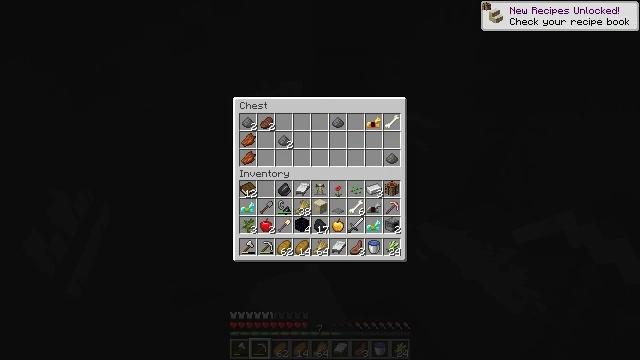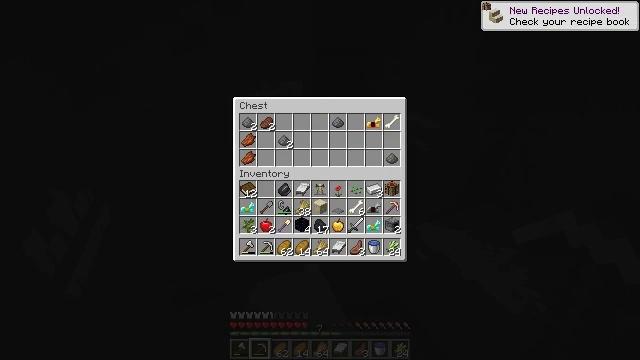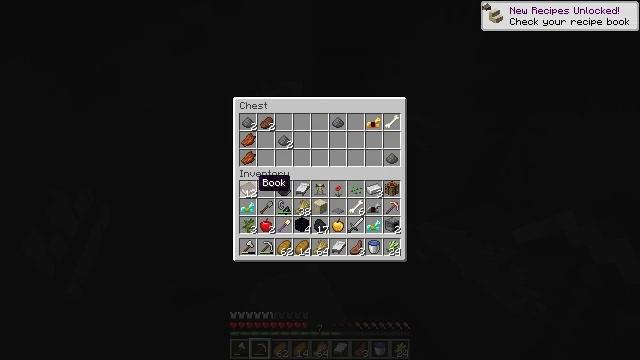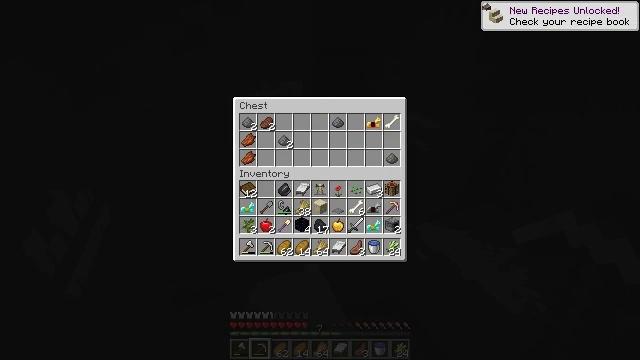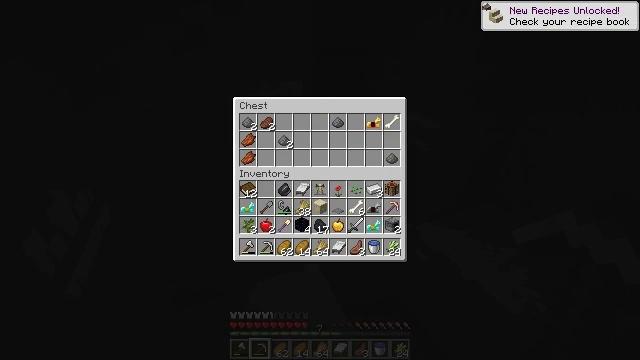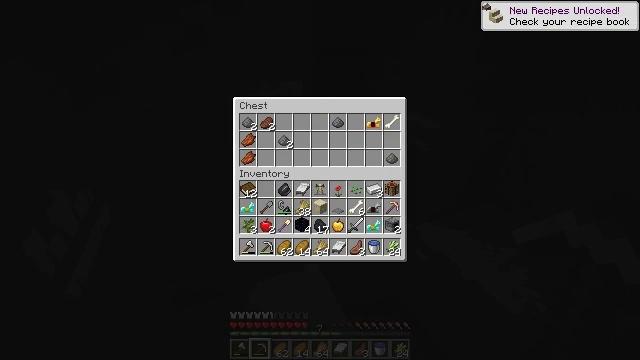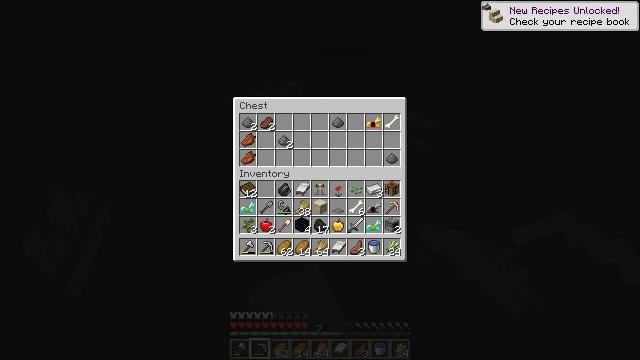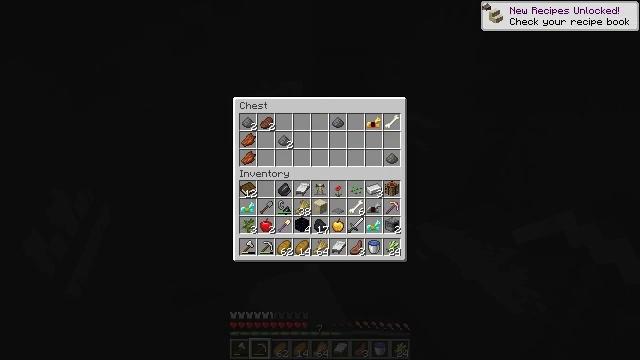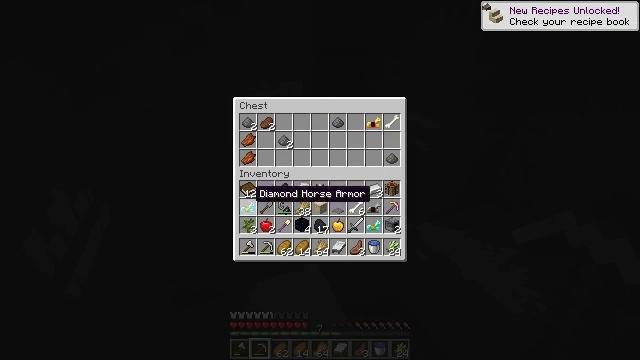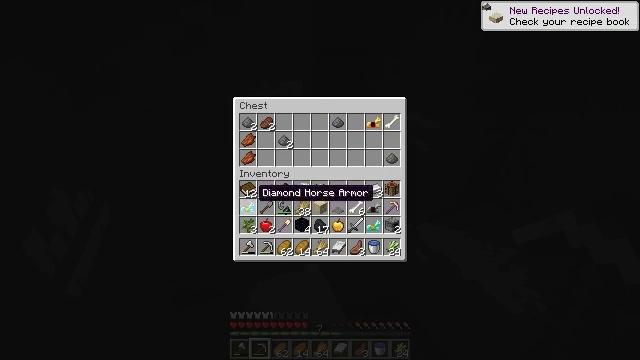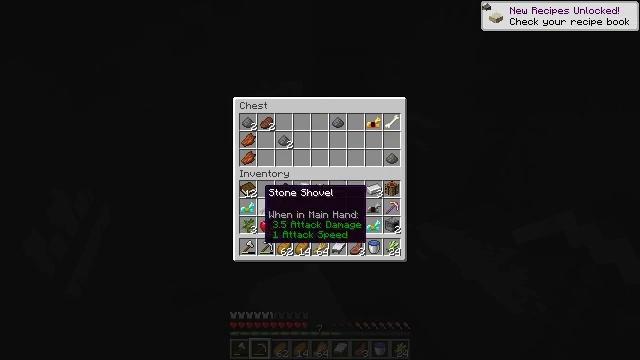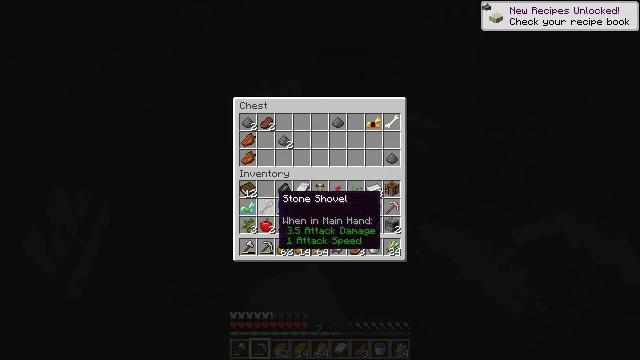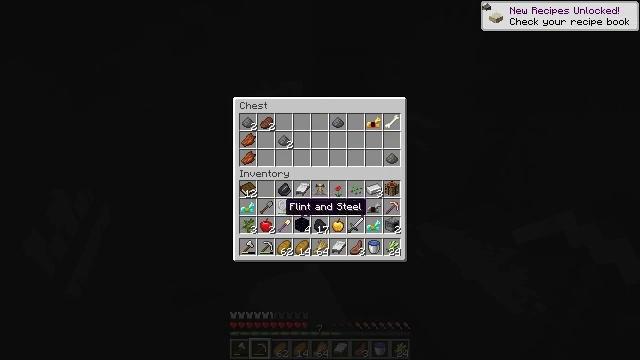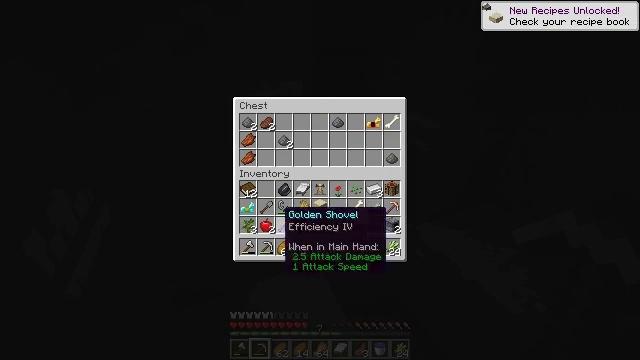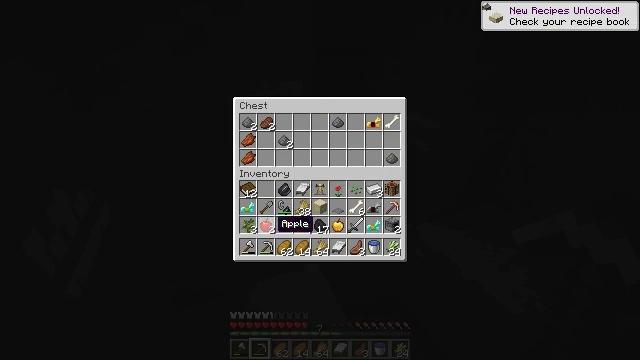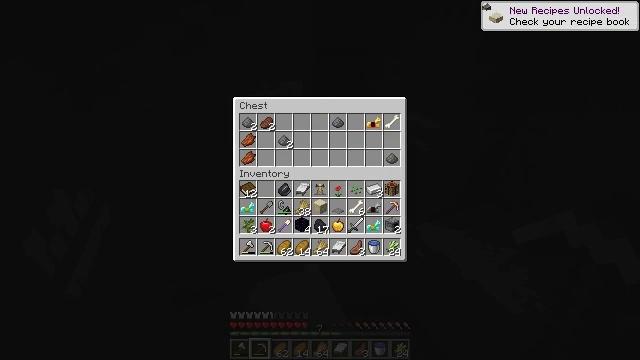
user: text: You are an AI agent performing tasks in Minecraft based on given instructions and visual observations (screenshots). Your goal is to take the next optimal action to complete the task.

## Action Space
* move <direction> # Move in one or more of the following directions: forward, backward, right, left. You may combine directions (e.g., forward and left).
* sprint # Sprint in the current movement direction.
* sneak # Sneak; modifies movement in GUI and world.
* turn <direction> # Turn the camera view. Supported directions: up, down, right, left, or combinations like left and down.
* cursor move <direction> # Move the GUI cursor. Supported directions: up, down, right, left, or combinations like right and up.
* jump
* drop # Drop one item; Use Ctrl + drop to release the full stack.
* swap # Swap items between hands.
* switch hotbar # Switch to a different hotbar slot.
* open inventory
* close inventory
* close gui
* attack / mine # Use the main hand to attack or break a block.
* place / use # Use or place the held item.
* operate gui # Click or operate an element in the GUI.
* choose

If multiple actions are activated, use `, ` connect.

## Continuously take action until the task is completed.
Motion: motion action
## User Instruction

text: Break the TNT to collect it.
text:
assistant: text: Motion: sneak
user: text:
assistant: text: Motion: sneak, cursor move left and down
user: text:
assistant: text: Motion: sneak, cursor move left and down
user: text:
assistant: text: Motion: sneak, cursor move left and down
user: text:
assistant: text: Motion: sneak
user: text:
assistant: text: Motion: sneak
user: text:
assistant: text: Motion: sneak, cursor move right
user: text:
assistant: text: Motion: sneak, cursor move right and up
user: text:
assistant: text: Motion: sneak
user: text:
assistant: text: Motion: sneak
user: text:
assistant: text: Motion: sneak, cursor move right
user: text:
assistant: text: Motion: sneak, cursor move down
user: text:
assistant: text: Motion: sneak, cursor move down
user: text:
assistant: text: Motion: sneak, cursor move down
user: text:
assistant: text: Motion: sneak
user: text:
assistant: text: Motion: sneak
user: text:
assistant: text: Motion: sneak
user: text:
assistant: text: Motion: sneak
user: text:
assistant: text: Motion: sneak
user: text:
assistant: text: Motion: sneak
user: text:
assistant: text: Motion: sneak
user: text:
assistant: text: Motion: sneak
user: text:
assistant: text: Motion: sneak
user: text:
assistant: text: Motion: sneak
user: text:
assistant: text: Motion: sneak, operate gui
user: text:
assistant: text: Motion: sneak, operate gui
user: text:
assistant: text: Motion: sneak
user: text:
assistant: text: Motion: sneak
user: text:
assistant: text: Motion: sneak
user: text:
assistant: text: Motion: sneak